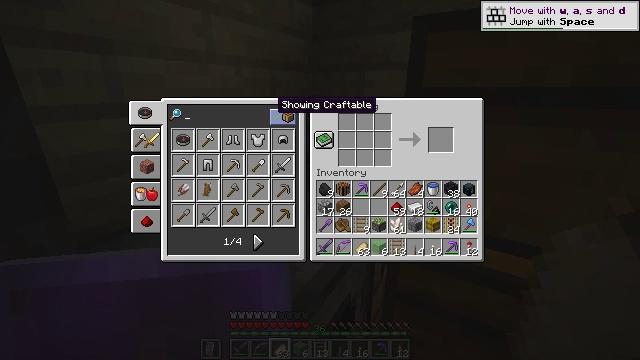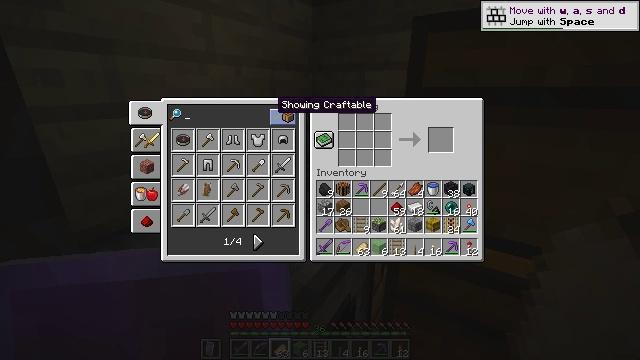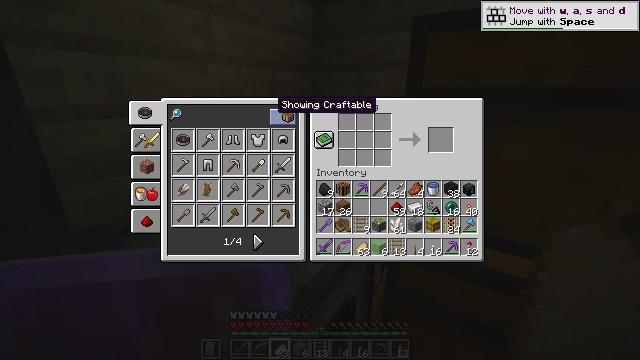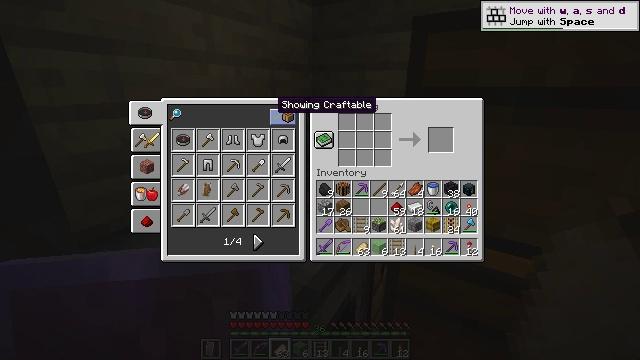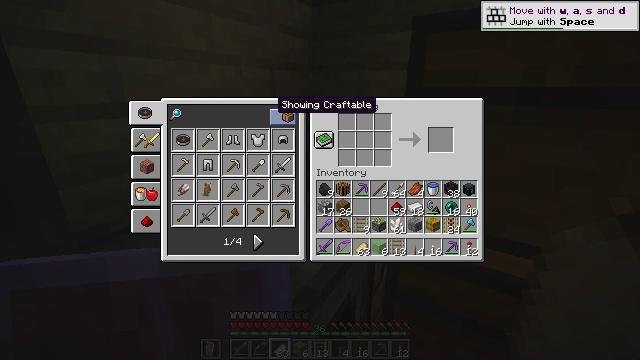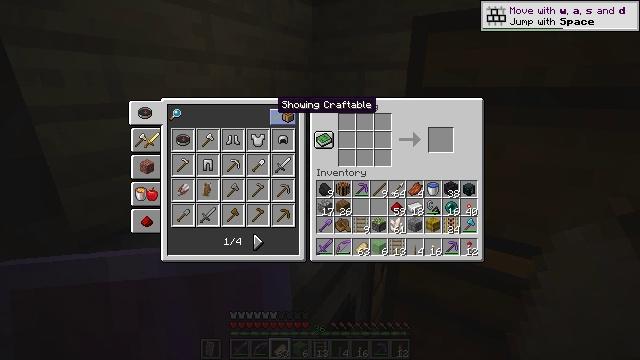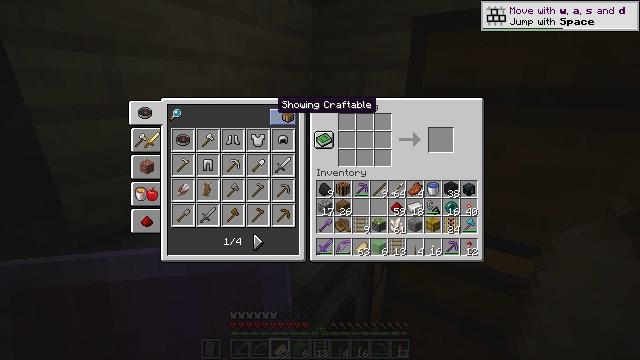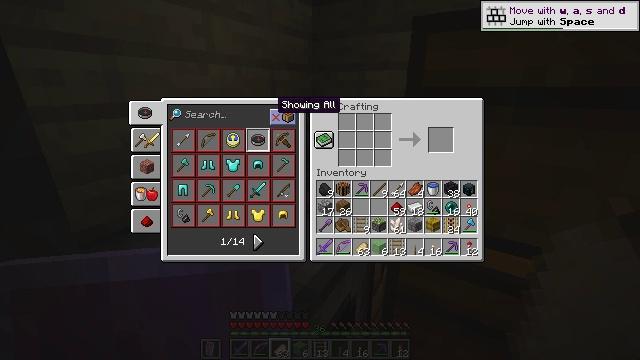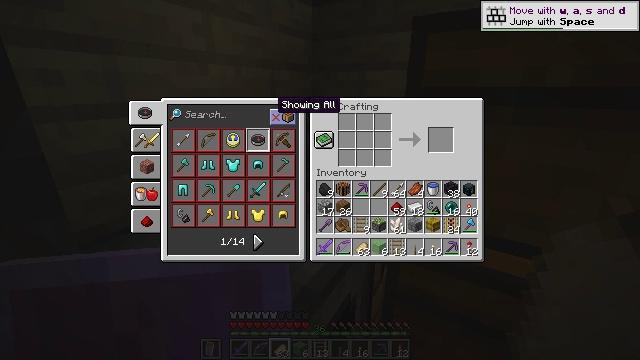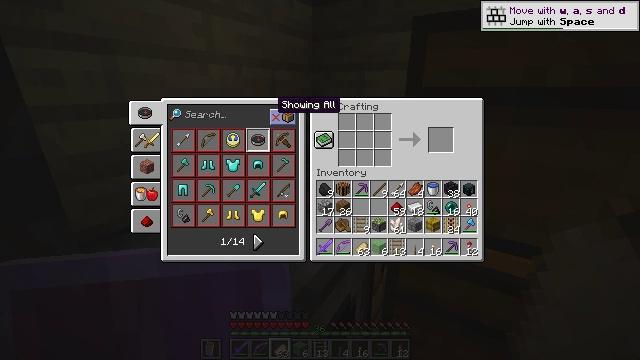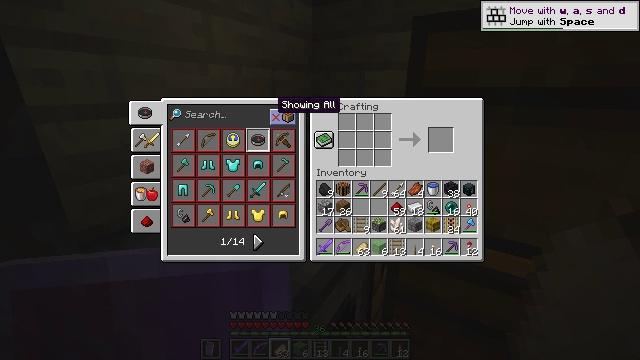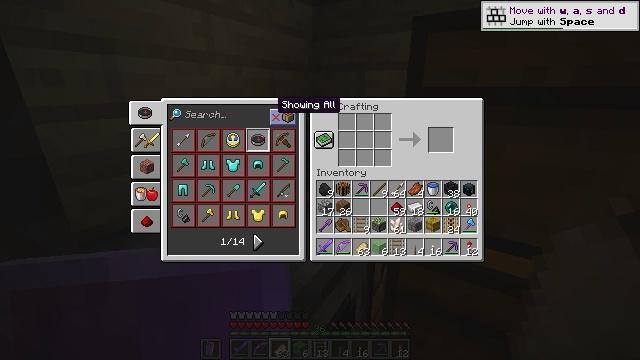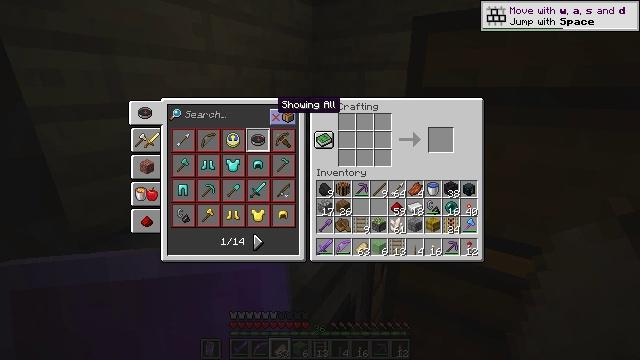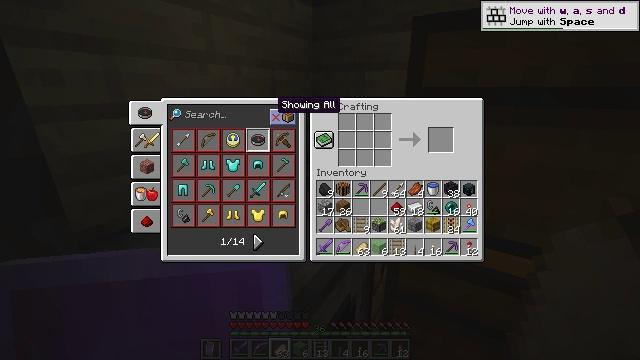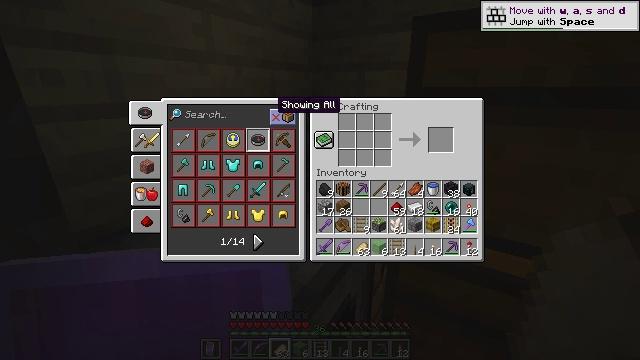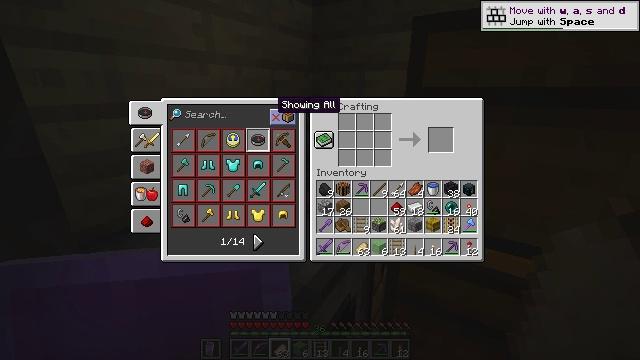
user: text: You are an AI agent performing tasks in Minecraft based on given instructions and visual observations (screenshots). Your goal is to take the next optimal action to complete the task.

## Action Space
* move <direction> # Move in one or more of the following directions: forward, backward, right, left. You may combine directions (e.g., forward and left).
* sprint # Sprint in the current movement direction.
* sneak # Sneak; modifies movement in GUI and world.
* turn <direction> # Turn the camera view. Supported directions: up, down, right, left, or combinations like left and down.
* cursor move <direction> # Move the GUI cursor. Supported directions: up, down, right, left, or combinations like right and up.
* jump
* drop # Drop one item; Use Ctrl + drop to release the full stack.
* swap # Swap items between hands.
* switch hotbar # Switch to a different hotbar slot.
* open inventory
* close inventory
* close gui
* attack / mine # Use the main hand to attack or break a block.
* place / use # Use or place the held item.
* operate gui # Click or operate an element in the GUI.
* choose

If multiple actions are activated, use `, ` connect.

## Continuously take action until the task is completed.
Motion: motion action
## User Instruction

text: Use the crafting table to create a comparator.
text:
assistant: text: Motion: no_op
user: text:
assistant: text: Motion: no_op
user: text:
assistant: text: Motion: no_op
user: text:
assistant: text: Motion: no_op
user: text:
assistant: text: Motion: no_op
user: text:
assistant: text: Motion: no_op
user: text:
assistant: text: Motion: attack / mine
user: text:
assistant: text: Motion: attack / mine
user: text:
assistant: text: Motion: no_op
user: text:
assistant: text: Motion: no_op
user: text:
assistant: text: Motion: no_op
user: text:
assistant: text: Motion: no_op
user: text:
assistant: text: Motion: no_op
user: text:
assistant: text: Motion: no_op
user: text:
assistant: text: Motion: no_op
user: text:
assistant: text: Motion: no_op
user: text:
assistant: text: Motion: no_op
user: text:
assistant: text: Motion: no_op
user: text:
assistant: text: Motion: no_op
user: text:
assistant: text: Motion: no_op
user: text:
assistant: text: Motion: no_op
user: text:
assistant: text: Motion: no_op
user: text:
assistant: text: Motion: no_op
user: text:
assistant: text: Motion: no_op
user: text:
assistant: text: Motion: no_op
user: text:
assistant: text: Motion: no_op
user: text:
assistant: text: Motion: no_op
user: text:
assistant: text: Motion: no_op
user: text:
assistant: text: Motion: no_op
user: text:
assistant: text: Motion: no_op